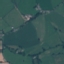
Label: Pasture